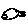
Label: fish